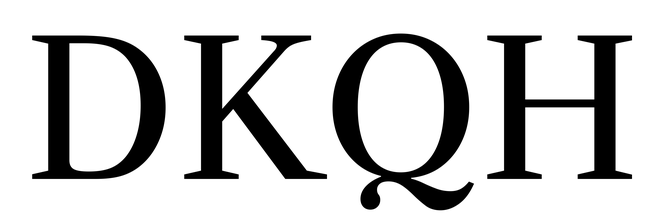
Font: LibreCaslonText_Regular